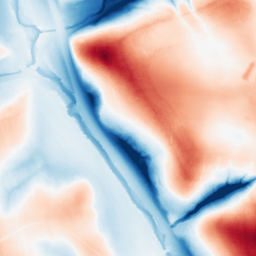
Category: edge_preserving
Decomposition family: guided
Decomposition parameters: radius: 32
eps: 1
Upsampling method: sinc_hamming
Upsampling parameters: scale: 4
kernel_size: 16
Upsampling scale: 4